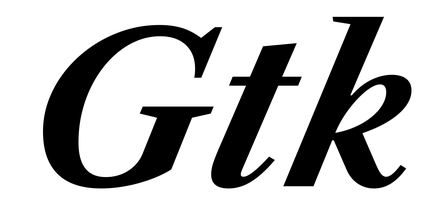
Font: LibreCaslonText-Italic_Bold_Italic